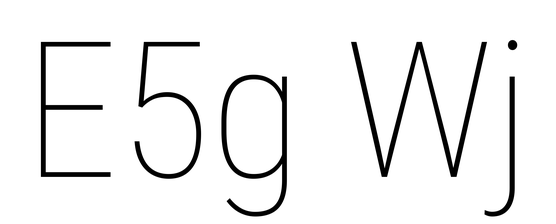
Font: Roboto_Condensed_Thin